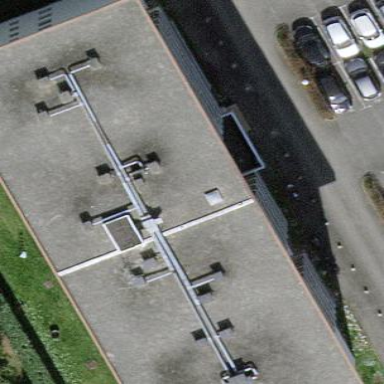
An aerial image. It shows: Apartment building with flat roof.